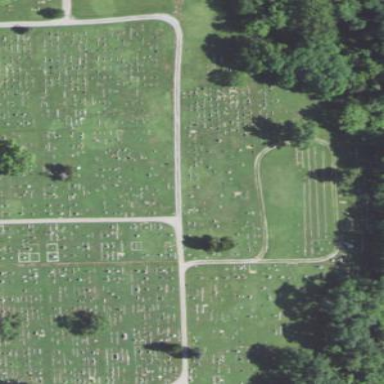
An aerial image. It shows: Cemetery.